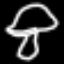
Label: mushroom